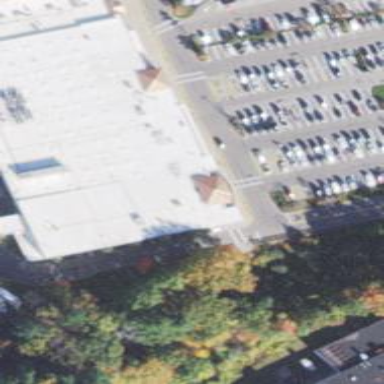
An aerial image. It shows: Supermarket.